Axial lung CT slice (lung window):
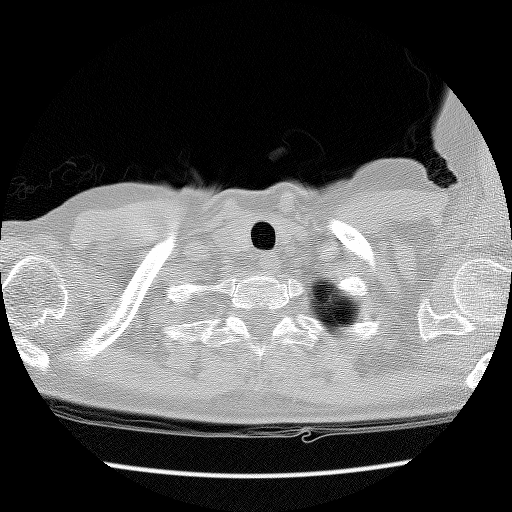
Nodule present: no